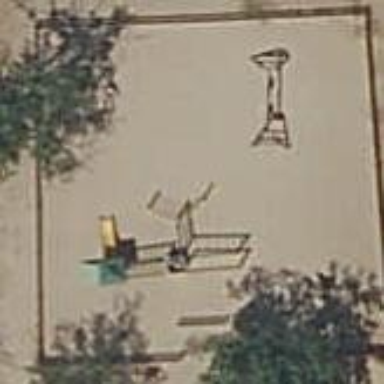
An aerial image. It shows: Playground area for leisure land.